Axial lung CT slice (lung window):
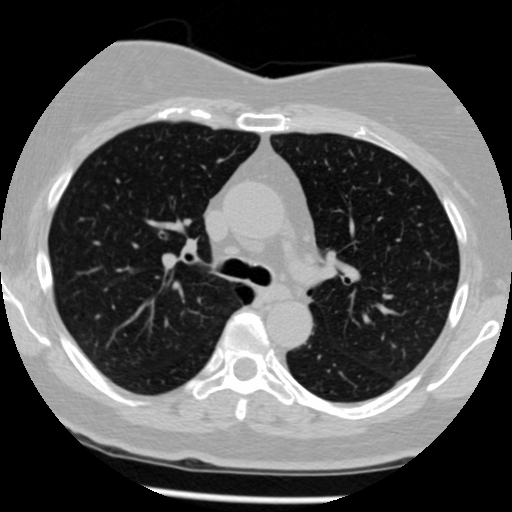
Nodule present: no